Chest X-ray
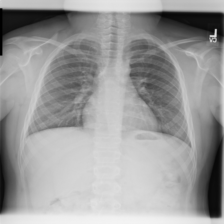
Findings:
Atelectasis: negative
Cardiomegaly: negative
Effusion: negative
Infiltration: negative
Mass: negative
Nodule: negative
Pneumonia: negative
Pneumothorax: negative
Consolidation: negative
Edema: negative
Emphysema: negative
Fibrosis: negative
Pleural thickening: negative
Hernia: negative